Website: home-depot
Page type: delivery-shipping
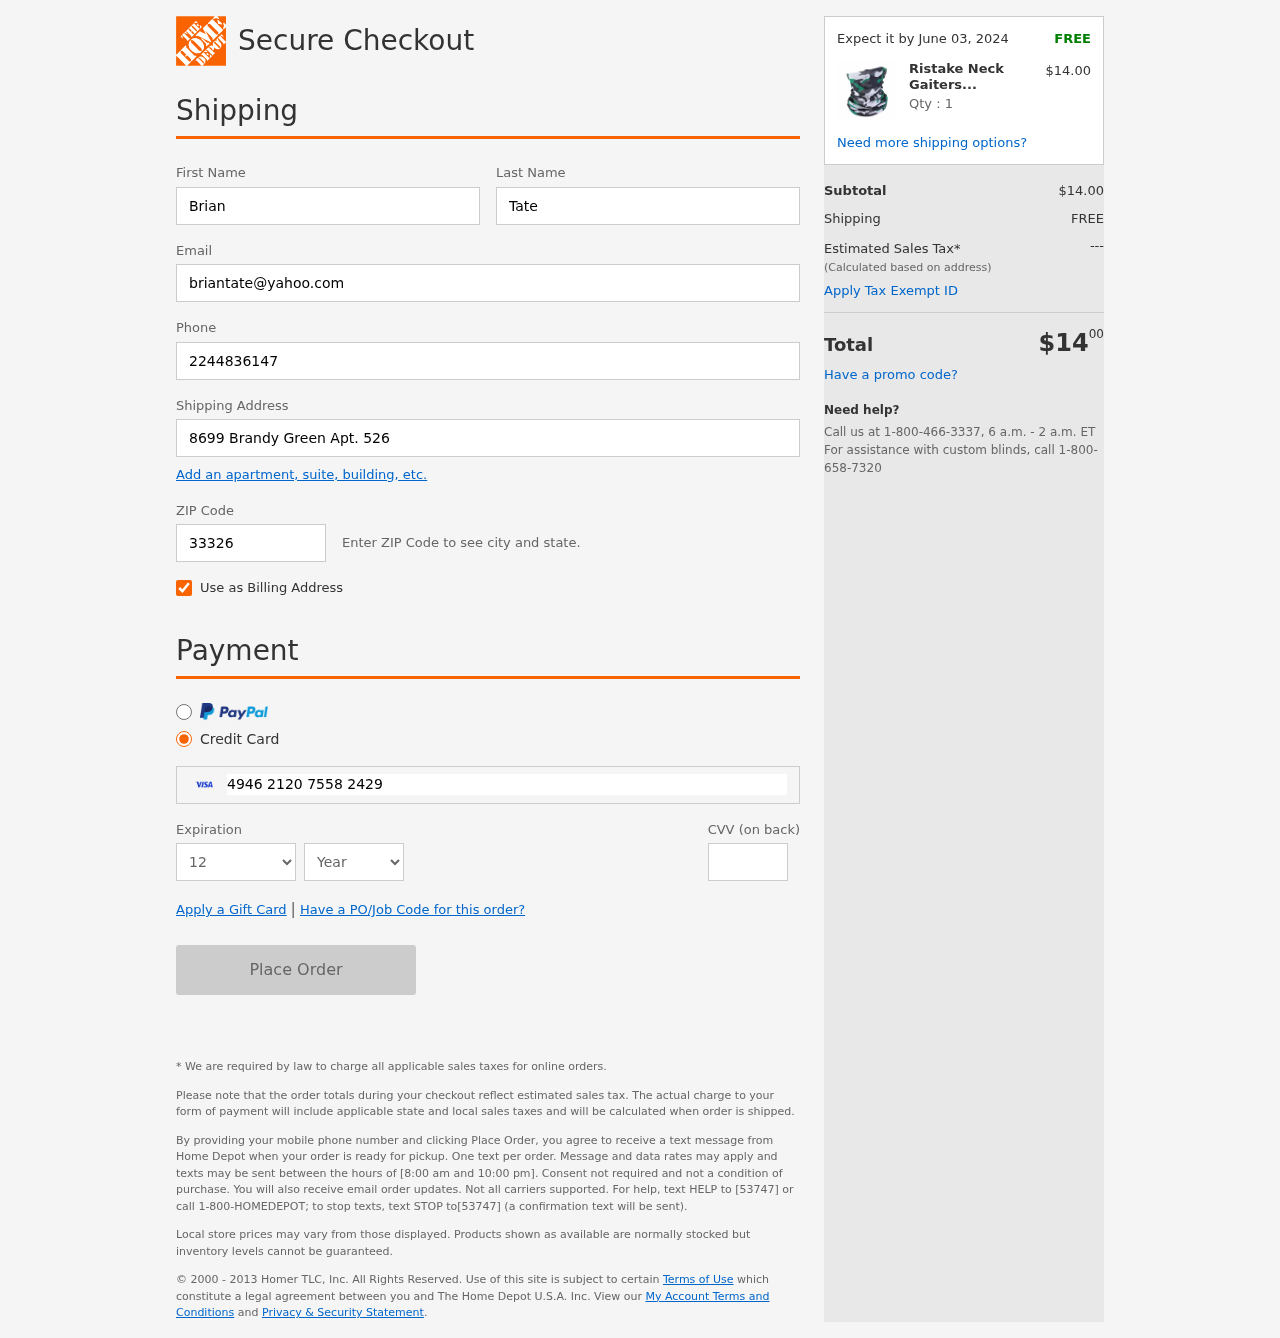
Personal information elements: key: PII_CARD_CVV
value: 458
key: PII_CARD_EXPIRY_MONTH
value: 12
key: PII_CARD_EXPIRY_YEAR
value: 30
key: PII_CARD_NUMBER
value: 4946 2120 7558 2429
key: PII_EMAIL
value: briantate@yahoo.com
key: PII_FIRSTNAME
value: Brian
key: PII_LASTNAME
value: Tate
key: PII_PHONE
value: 2244836147
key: PII_POSTCODE
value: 33326
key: PII_STREET
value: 8699 Brandy Green Apt. 526
Product elements: key: PRODUCT1_NAME
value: Ristake Neck Gaiters, Face Bandana Neck Gaiter Face Scarf Balaclava for Sun Dust Wind, 1 Pack, Multi
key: PRODUCT1_PRICE
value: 14
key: PRODUCT1_QUANTITY
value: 1
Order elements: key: ORDER_DELIVERY_DATE
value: Expect it by June 03, 2024
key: ORDER_SUBTOTAL
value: $14.00
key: ORDER_SHIPPING_COST
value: FREE
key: ORDER_TOTAL
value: $1400